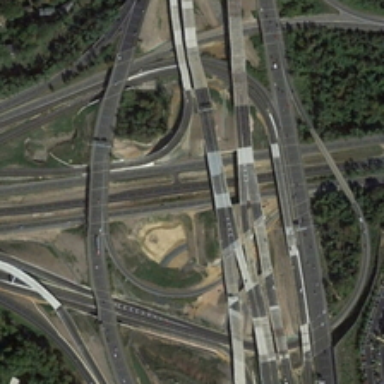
Many green trees are near a complicated viaduct .